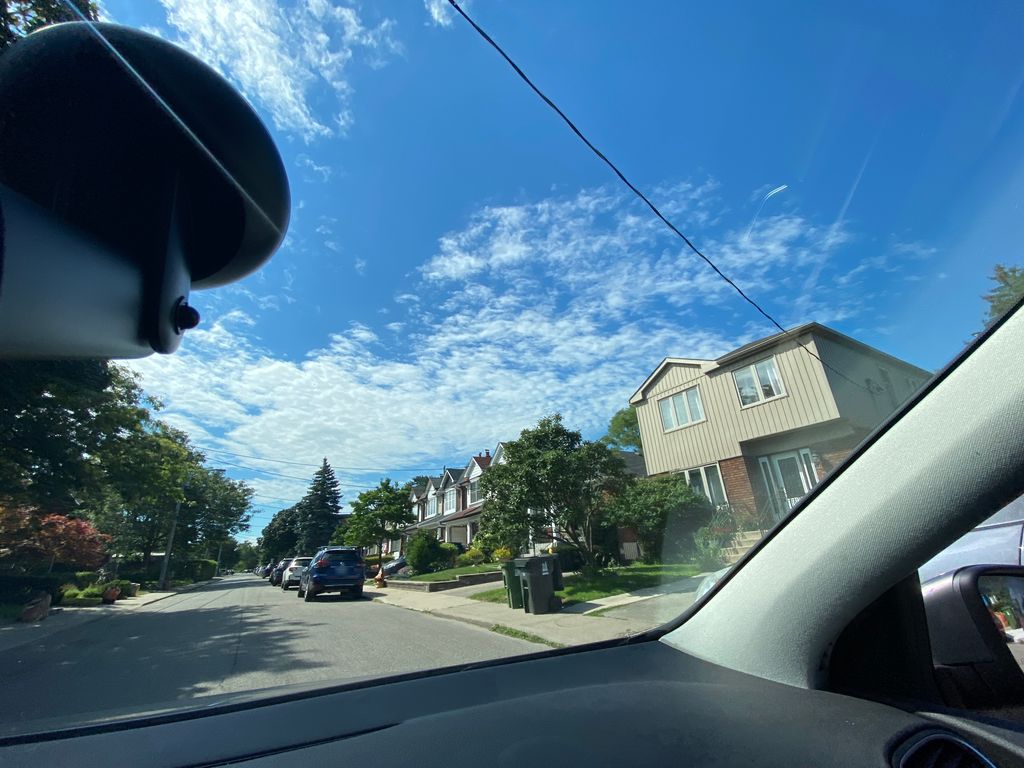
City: toronto